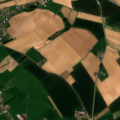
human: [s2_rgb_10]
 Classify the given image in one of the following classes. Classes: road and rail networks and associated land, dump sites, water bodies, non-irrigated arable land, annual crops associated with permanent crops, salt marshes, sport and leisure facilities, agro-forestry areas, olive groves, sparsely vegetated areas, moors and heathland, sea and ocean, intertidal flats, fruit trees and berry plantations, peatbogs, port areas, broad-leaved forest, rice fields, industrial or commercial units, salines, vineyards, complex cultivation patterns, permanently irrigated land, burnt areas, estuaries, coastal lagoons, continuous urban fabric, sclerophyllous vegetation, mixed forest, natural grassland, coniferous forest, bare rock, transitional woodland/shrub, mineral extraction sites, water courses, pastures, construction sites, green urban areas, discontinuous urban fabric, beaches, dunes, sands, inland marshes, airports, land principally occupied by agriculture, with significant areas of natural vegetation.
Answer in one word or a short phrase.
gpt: discontinuous urban fabric, non-irrigated arable land, pastures, complex cultivation patterns